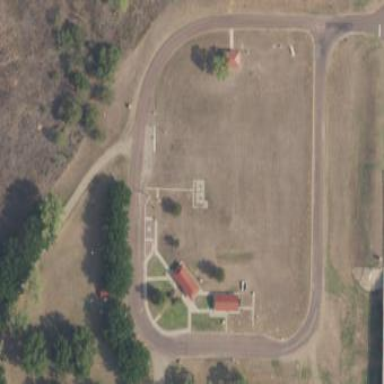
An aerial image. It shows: Rest area along the road with picnic tables.